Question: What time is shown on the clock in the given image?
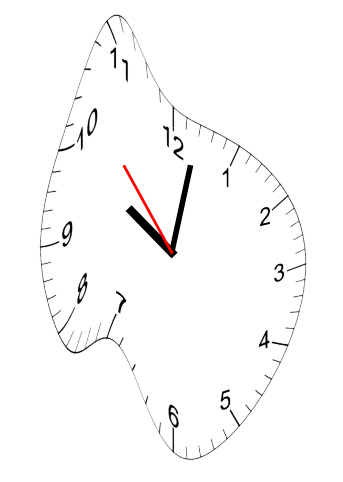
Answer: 10:01:53